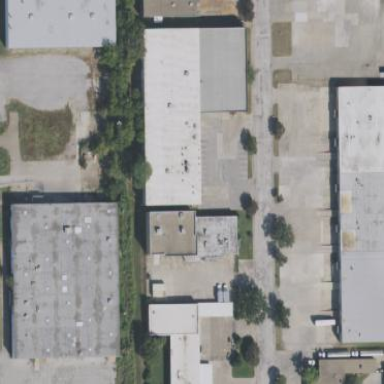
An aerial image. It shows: Industrial building.